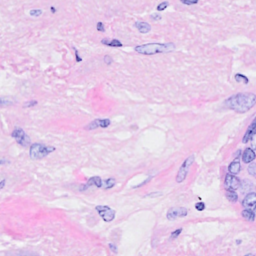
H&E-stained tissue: Breast